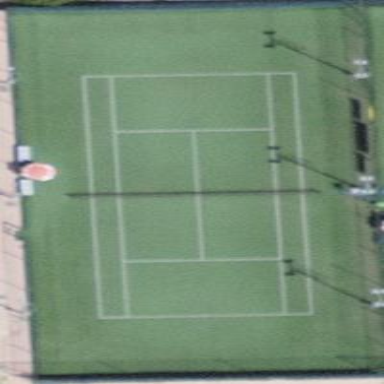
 perfect for sports and leisure activities."